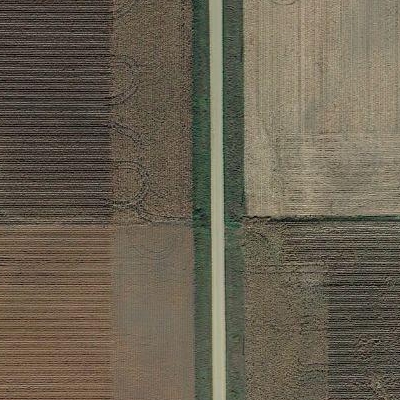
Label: Field